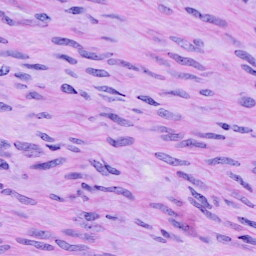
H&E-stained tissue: Cervix